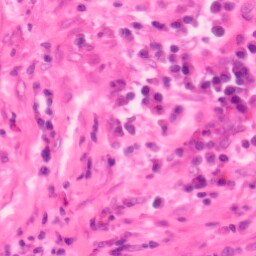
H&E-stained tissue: Colon